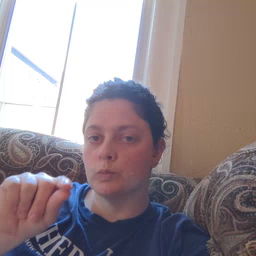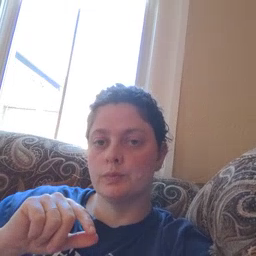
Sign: why